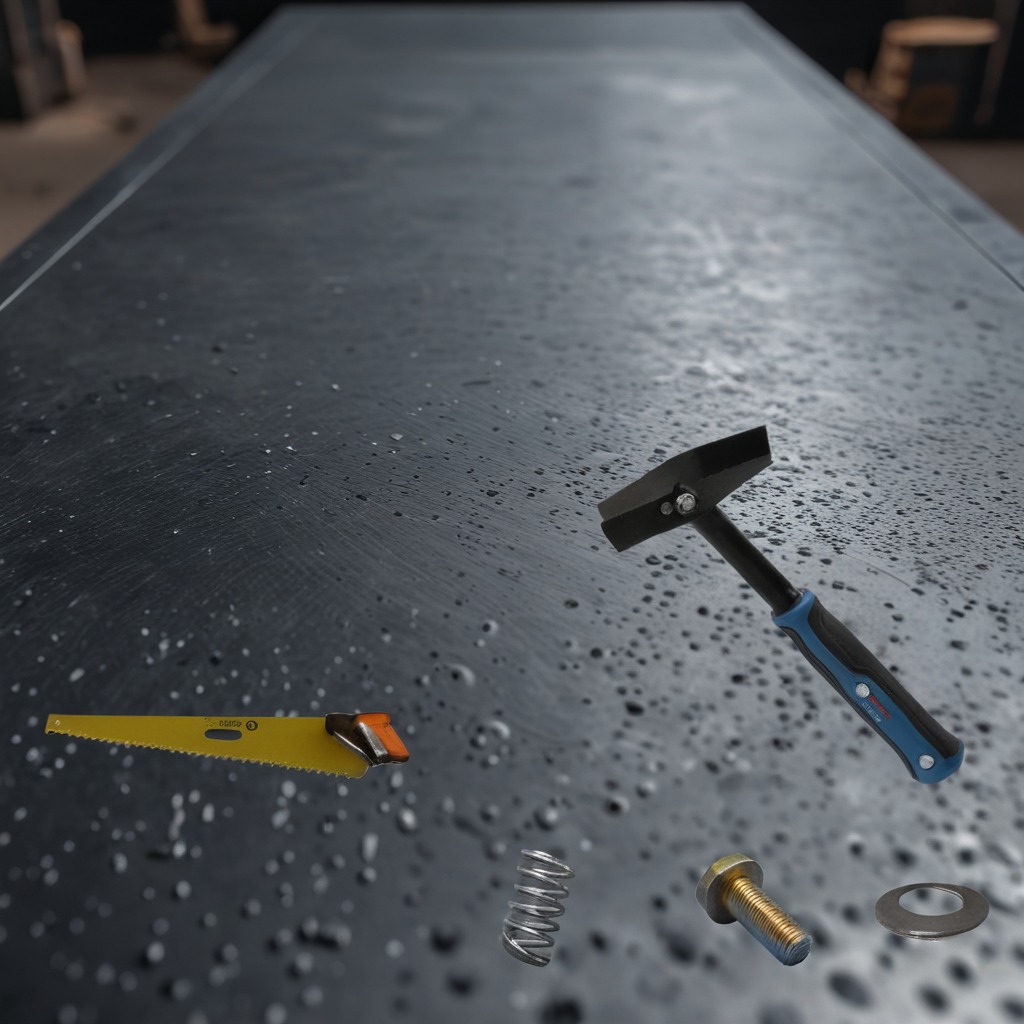
A flat metal washer, a hammer, a metal machine screw, a coiled metal spring, and a handheld metal saw are lying on the cold steel table.